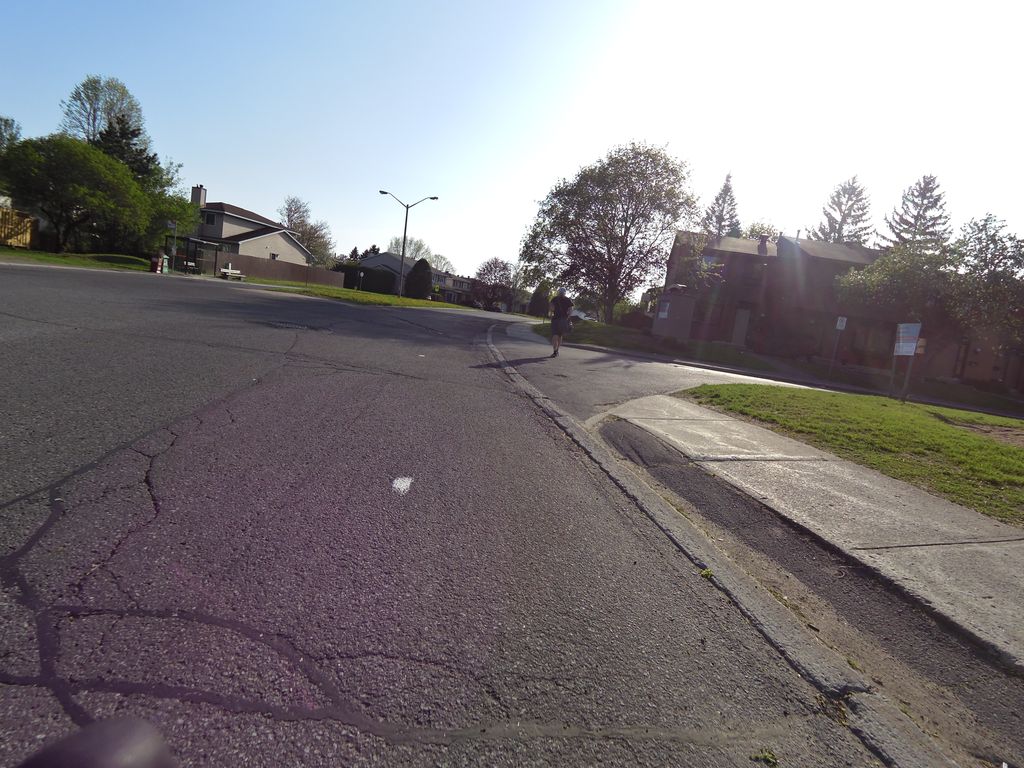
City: ottawa-gatineau